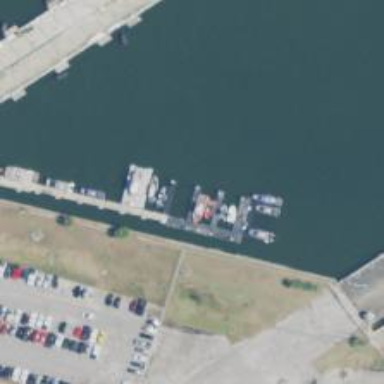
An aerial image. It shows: Man-made pier.